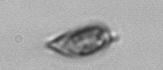
Label: Prorocentrum_triestinum